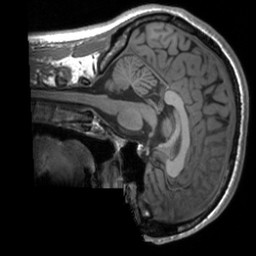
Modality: T1w
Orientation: sagittal
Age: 28
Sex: male
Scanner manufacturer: siemens
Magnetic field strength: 3 T
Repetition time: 1.9 s
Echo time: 0.00226 s